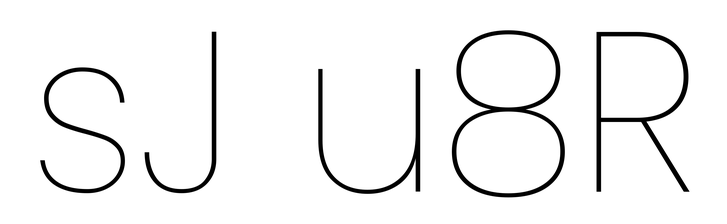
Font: Poppins-Thin